Field crop: maize
Growth stage: 2
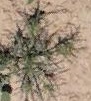
Species: salsola